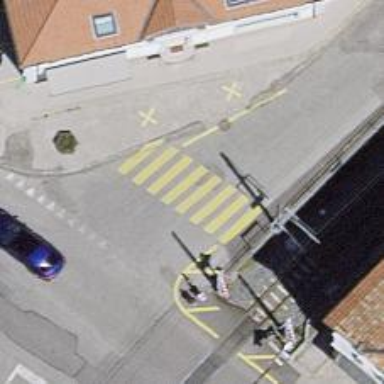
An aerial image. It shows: Uncontrolled zebra crossing on the road.